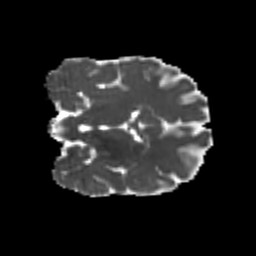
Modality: MD
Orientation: coronal
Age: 24
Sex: male
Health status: healthy
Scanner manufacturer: philips
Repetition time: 7.388 s
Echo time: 0.08599 s